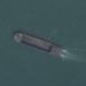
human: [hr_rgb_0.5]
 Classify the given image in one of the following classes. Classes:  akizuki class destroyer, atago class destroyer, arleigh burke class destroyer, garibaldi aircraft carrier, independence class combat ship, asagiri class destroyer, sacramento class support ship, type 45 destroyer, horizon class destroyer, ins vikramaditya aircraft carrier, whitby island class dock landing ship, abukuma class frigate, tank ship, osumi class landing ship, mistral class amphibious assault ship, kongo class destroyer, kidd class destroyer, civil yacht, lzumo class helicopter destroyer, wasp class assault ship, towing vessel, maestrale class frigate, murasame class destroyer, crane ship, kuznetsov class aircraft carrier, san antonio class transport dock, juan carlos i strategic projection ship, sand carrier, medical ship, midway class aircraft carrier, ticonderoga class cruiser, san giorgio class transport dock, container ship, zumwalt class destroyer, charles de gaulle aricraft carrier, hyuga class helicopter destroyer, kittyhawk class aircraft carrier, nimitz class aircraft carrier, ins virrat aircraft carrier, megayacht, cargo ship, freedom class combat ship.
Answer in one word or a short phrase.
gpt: Sand carrier